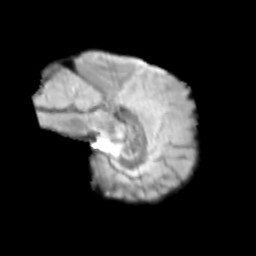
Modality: T2w
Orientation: sagittal
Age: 10
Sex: male
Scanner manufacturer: siemens
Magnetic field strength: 3 T
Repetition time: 3.8 s
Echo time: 0.07 s